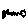
Label: hexagon